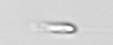
Label: flagellate_morphotype3